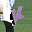
Label: 4